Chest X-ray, PA view. Patient: 56 years old, sex F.
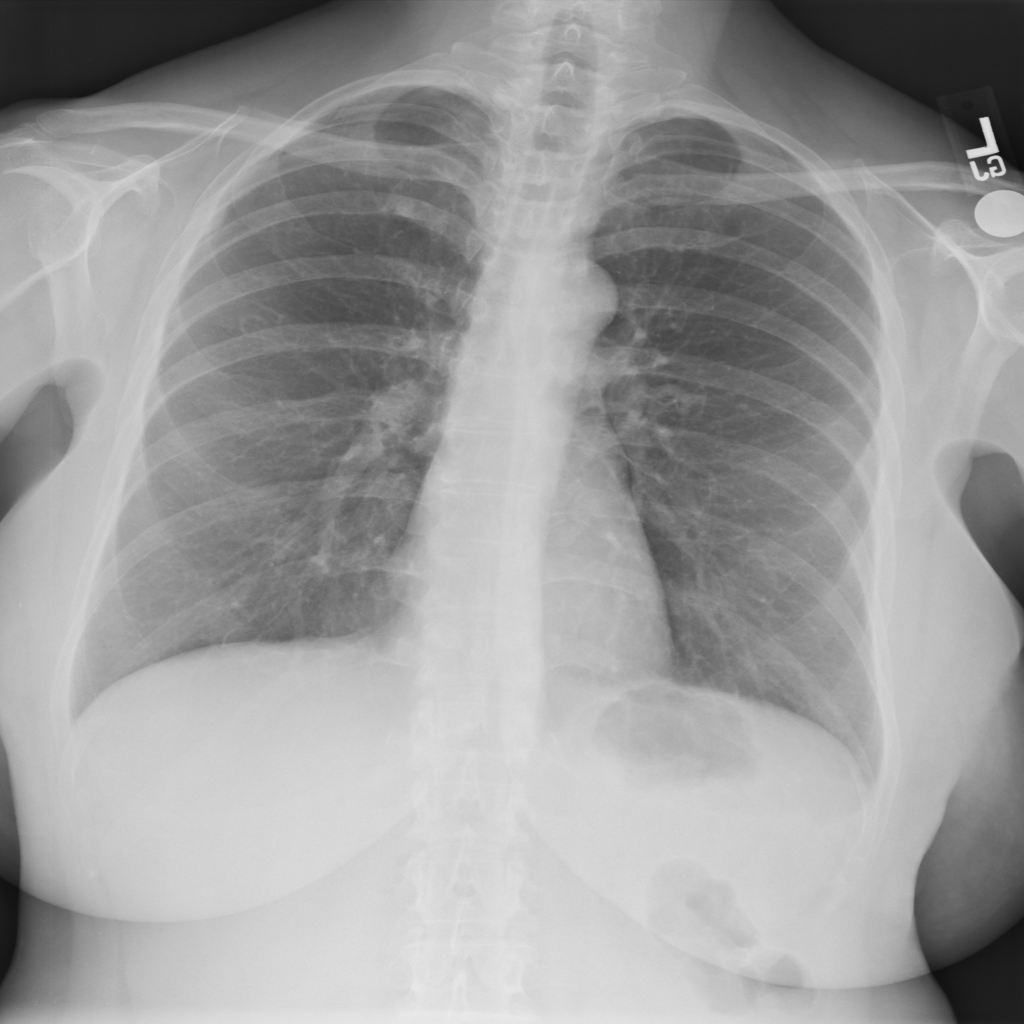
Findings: No Finding